Question: I have two containers, one on top of the other. The bottom one is wider than the top and both have auto margins to the left and right. I figure the top one should sit even on top of the other.
I have no idea what's causing this imbalance. The only solution that remotely works is manually setting the left margins but it doesn't scale properly when resizing the screen.
It's designed to work in modern browsers. IE9, Chrome, FF. IE8 support hasn't been done yet but it will eventually need to work in IE8.
Live Demo:
<URL>
Screenshot

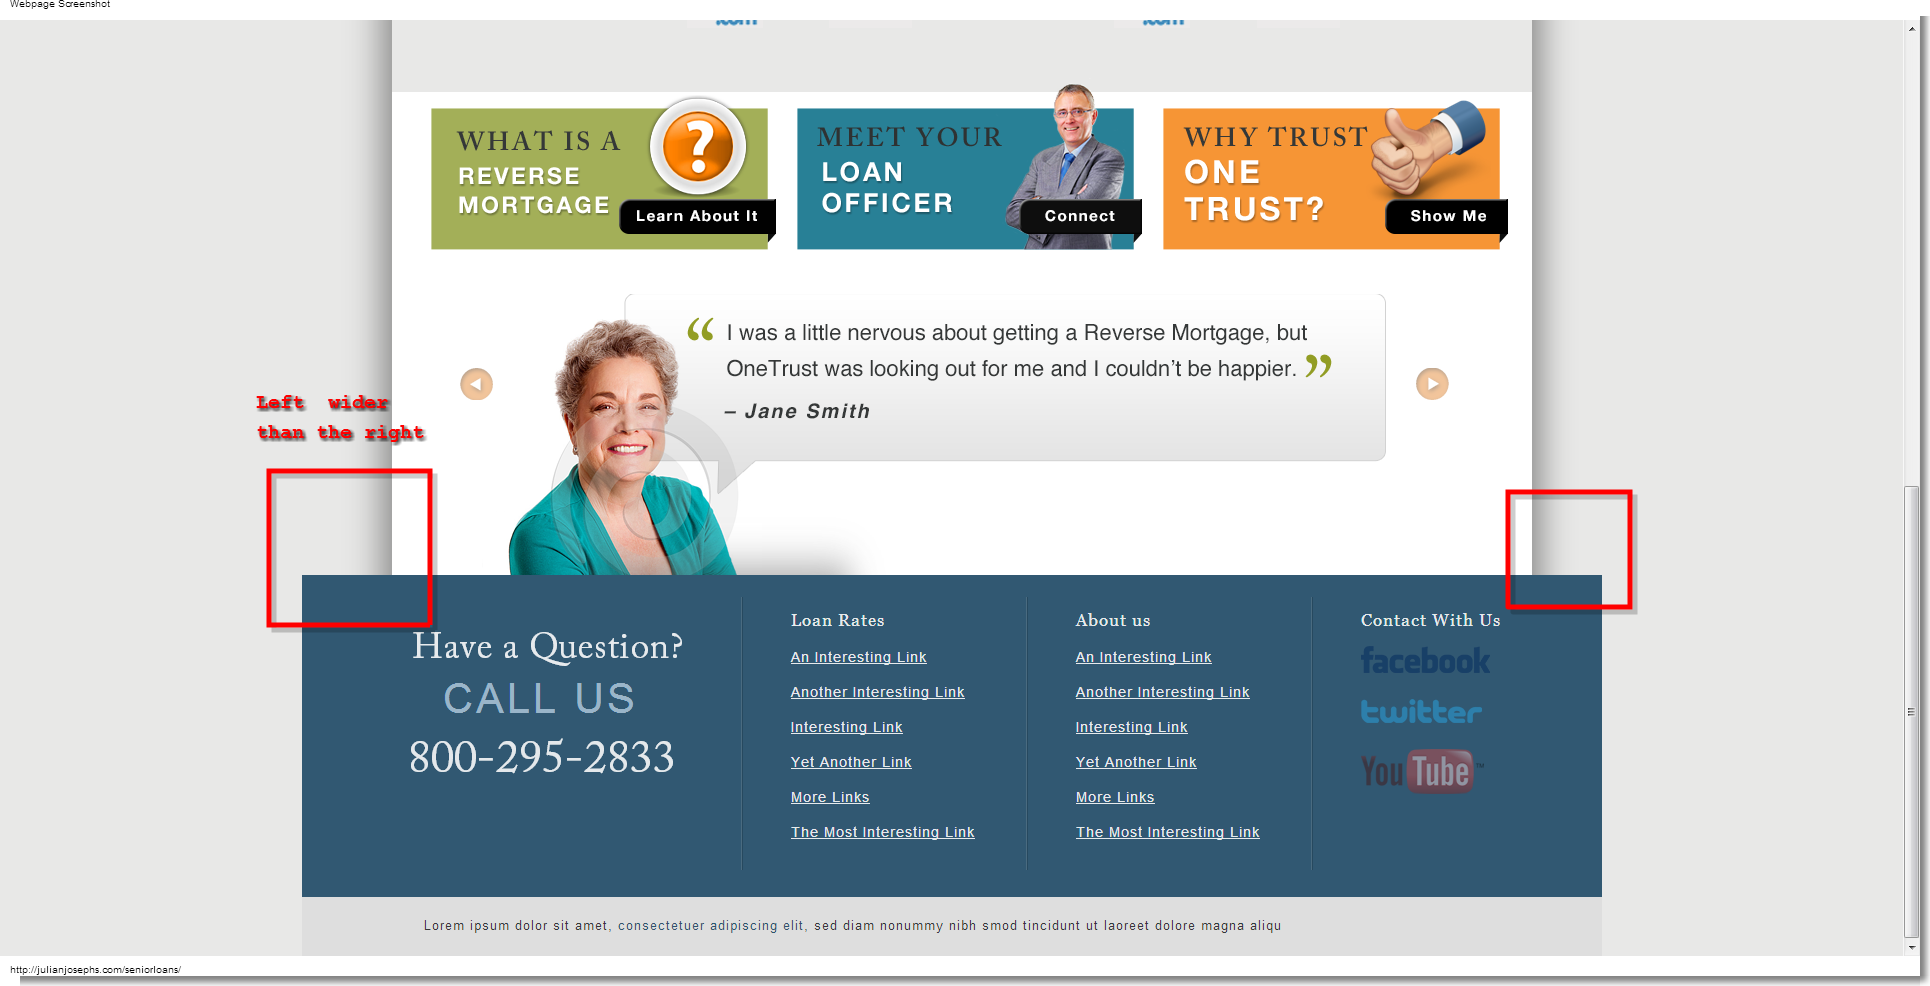
Answer: For what I see, you have set, in the 'container.columns' style, the property 'margin-left: 10px'.
This property is not set for the lower blue section. You can try applying an aditional left for
the footer, i.e:
'.container.footer.column.extend-width { left: 10px; }'
Hope it helps.